Field crop: tomato
Growth stage: 1
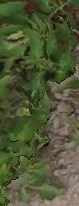
Species: tomato